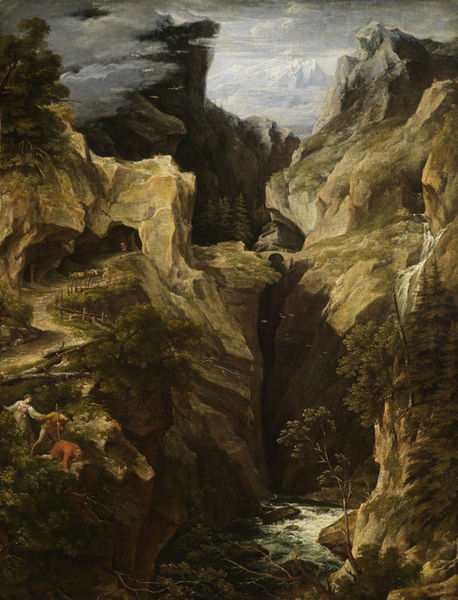
Titel: Die Via Mala in Graubünden
Künstler: Joseph Anton Koch
Standort: Karlsruhe
Institution: Staatliche Kunsthalle Karlsruhe
Schlagwörter: baum, berg, blau, dunkel, felsen, gemälde, gestein, gewitter, himmel, mann, schatten, wasser, weiß, wolken, bäume, fluss, grün, landschaft, menschen, see, frau, hell, männer, schwarz, schnee, tiere, weg, zaun, ball, beige, malerei, stein, steine, ast, bach, kühe, natur, vieh, vögel, brücke, busch, gebüsch, gewässer, pfad, drei, personen, pflanzen, höhle, höle, tal, wald, wasserfall, vogelschwarm, gischt, wellen, bogen, abhang, berge, fels, felswand, gebirge, gipfel, gletscher, klippen, nebel, herde, klein, landschaftsmalerei, berglandschaft, schlucht, figuren, reißend, romantik, strom, tannen, gewalt, staffage, sturm, wild, durchgang, geländer, wandern, abgrund, gefahr, knien, höhlen, jagd, wurzeln, wanderer, dramatisch, gebirgsbach, grotte, impressionimus, gebirgslandschaft, belebt, entdecken, klettern, wanderung, bergbach, retten, tunnel, klamm, wanderweg, wildbach, schroff, abstieg, quelle, biedermaier, figurengruppe, schäumend, wie, hinabsehen, querung, felsschlucht, vorsichtig, 1750, hinmel, schllucht, felsendurchbruch, dymanisch